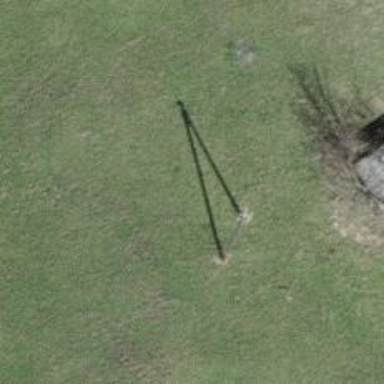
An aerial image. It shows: Utility pole as the man-made structure.